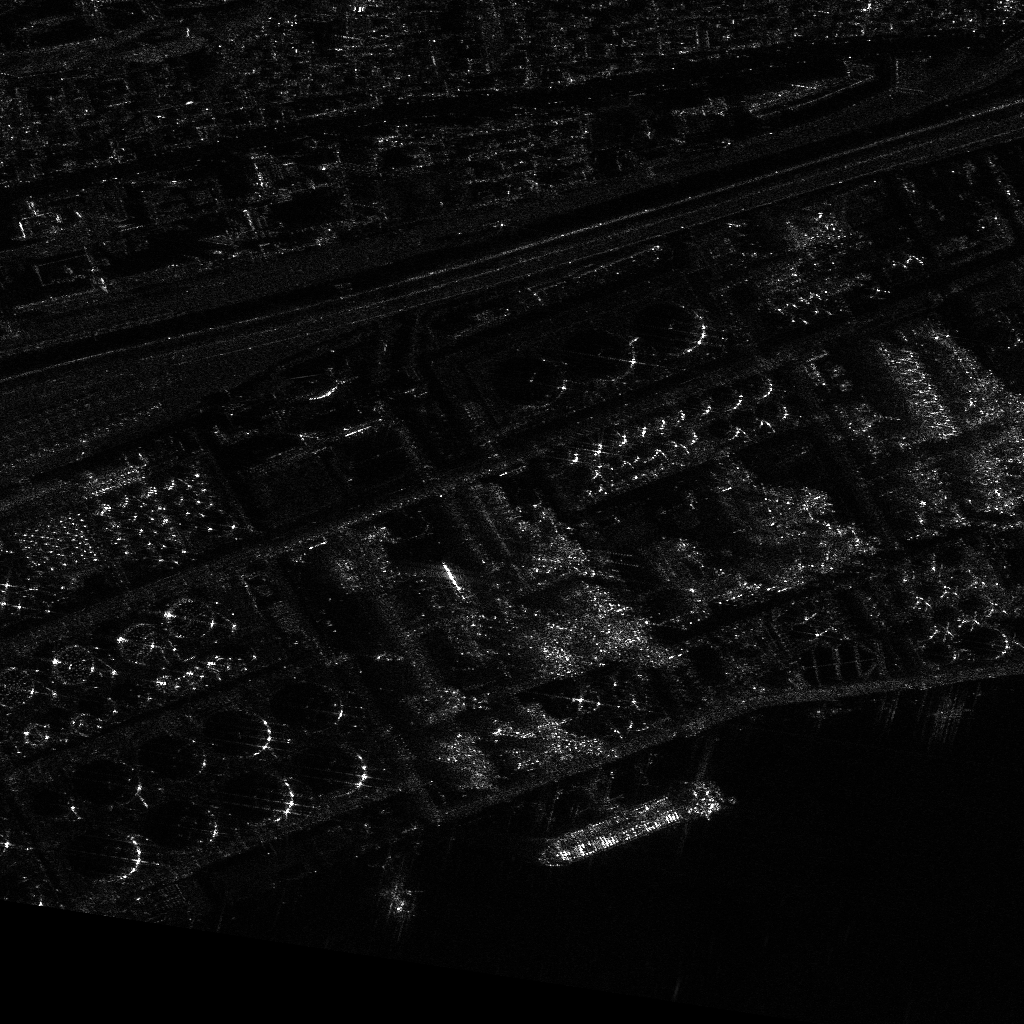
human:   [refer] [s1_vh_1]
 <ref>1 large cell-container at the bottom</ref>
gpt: <box>[[59, 70, 63, 90, 71]]</box>